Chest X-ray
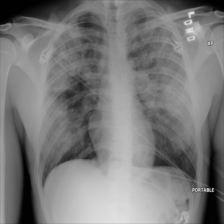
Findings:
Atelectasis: negative
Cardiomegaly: negative
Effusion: negative
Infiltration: positive
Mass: negative
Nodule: negative
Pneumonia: negative
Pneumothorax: negative
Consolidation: negative
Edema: negative
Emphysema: negative
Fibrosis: negative
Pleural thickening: negative
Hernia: negative